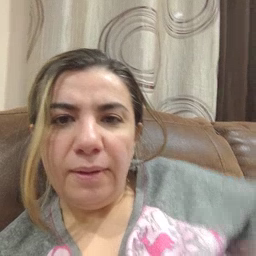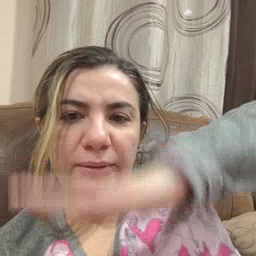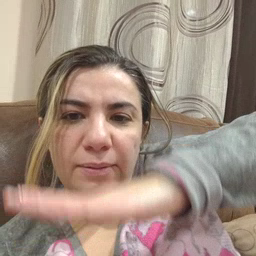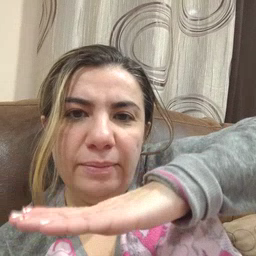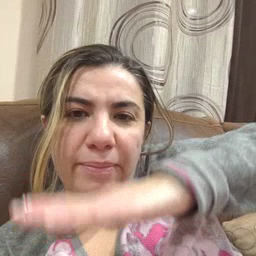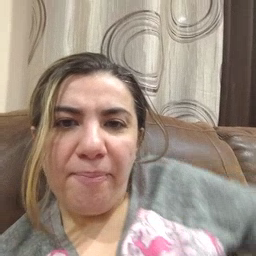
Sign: table